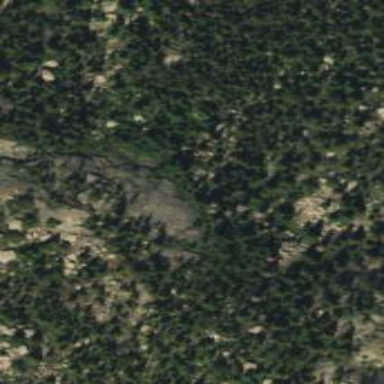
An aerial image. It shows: Landscape dominated by bare rock.